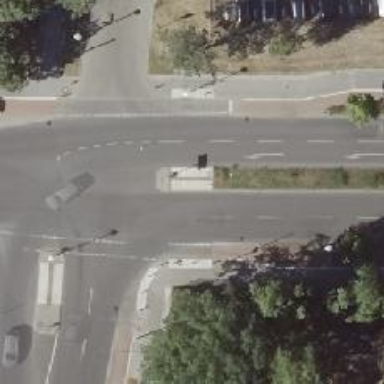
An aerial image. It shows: Traffic island located on footway.